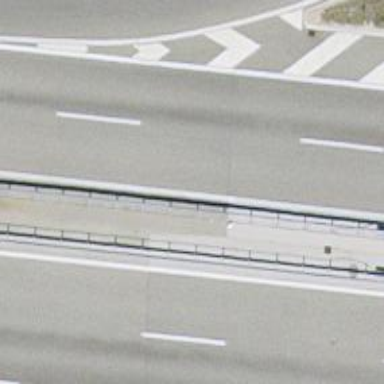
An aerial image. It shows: Motorway.